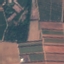
Land use / land cover class: PermanentCrop